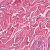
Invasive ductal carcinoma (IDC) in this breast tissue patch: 0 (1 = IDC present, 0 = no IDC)